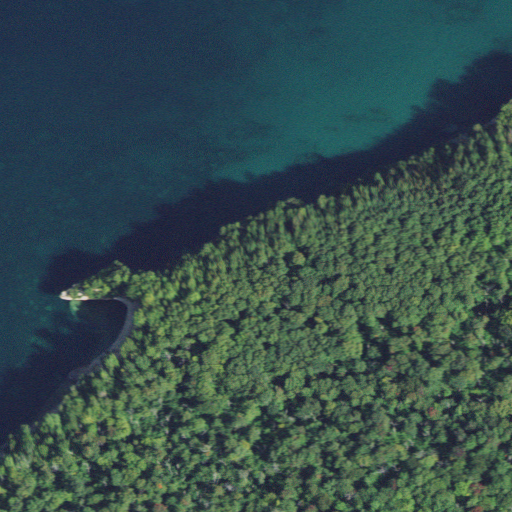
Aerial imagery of cliff(s) in Michigan named Pictured Rocks containing open water, deciduous forest, mixed forest, evergreen forest, and barren land